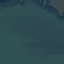
Land use / land cover class: SeaLake